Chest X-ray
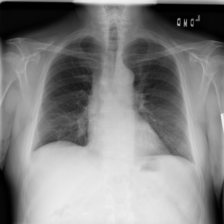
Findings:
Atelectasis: negative
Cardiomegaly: negative
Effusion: positive
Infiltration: negative
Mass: negative
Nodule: negative
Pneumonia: negative
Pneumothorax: negative
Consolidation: negative
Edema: negative
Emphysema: negative
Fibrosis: negative
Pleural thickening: negative
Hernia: negative